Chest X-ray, PA view. Patient: 25 years old, sex F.
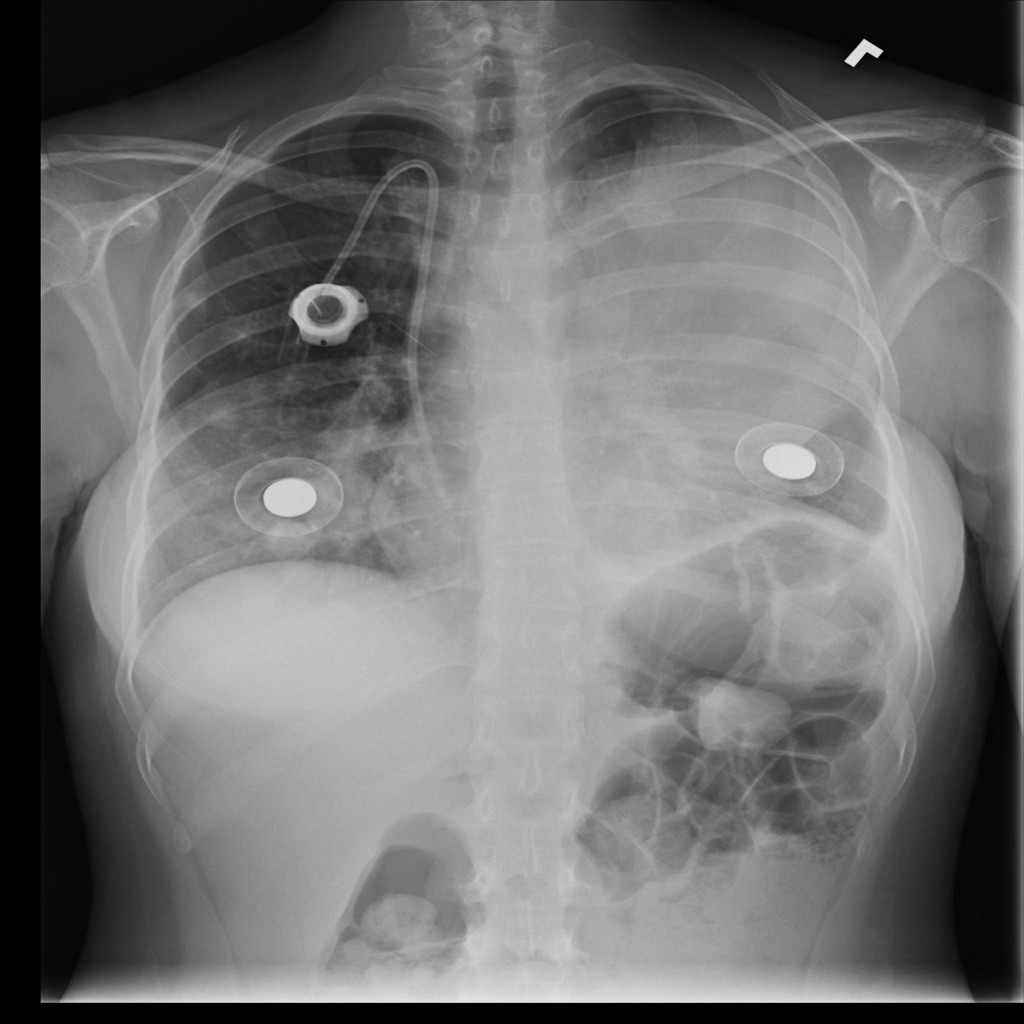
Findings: Consolidation, Mass, Nodule, Pleural_Thickening